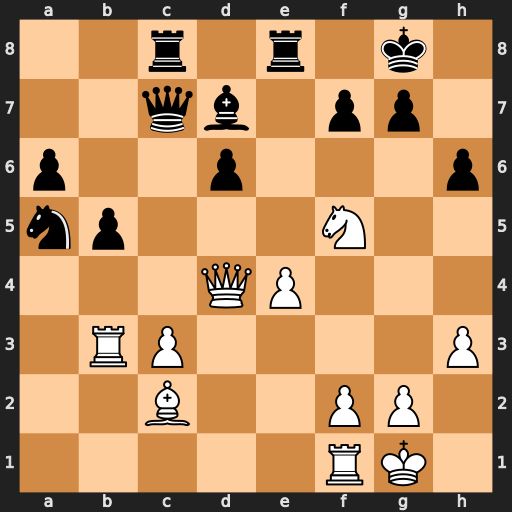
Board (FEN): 2r1r1k1/2qb1pp1/p2p3p/np3N2/3QP3/1RP4P/2B2PP1/5RK1
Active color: w
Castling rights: -
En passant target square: -
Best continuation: Qxg7#